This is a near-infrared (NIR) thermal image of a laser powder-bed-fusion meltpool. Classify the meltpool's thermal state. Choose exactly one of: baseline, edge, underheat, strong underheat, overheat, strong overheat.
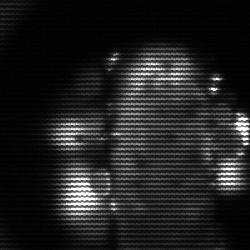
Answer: strong underheat